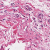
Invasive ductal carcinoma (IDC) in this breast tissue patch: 0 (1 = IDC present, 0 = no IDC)